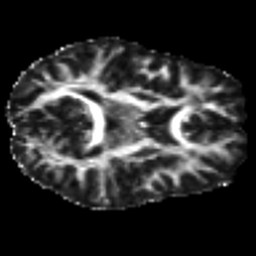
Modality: FA
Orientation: axial
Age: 25
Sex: female
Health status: ill
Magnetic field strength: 3 T
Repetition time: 9 s
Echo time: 0.093 s